The image folds the raw vibration samples of a bearing signal into a 2-D grayscale square (signal-to-image encoding). Classify the bearing condition as one of: normal, inner_race, outer_race, ball.
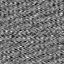
Answer: outer_race